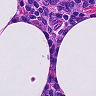
Metastatic tissue present: no